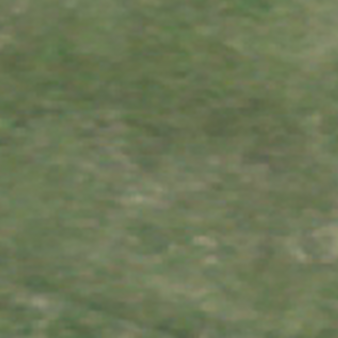
Label: other